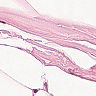
Metastatic tissue present: no